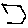
Label: hexagon